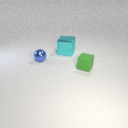
small blue metal sphere in front of large cyan metal cube